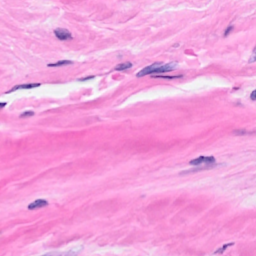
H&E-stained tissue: Breast